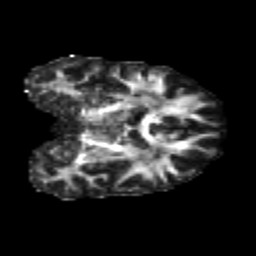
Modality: FA
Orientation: coronal
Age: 26
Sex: female
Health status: healthy
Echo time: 0.074 s